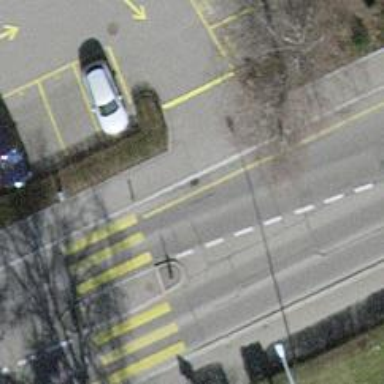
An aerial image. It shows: Unmarked crossing with traffic calming table.